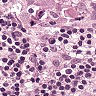
Metastatic tissue present: yes